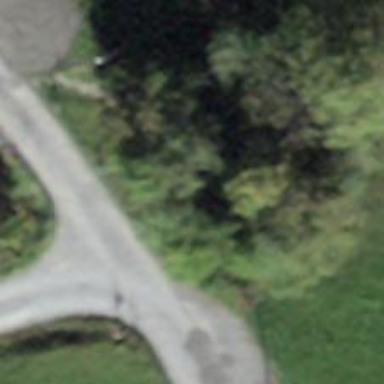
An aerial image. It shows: Culvert tunnel under ditch.